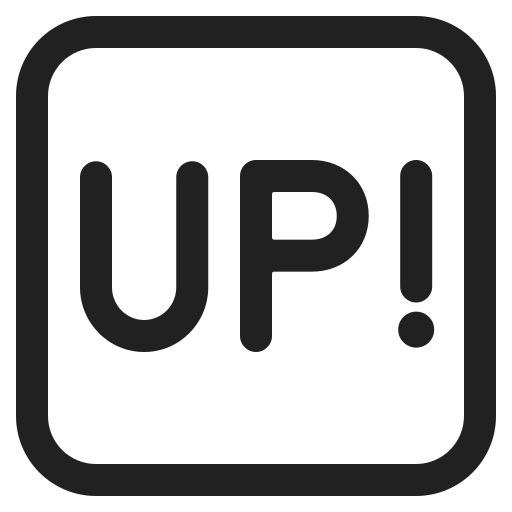
up! button high contrast